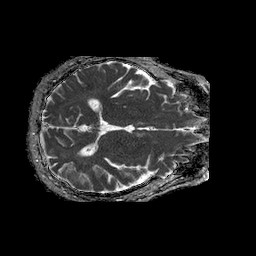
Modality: ADC
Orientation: axial
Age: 81
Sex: male
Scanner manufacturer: philips
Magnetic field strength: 1.5 T
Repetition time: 4.6 s
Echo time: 0.08941 s